【题型】解答题　【知识点】立体几何　【难度】medium
如图，在棱长为$4$的正方体$ABCD-A_1B_1C_1D_1$中，$E$为$CC_1$的中点，经过$A,D_1,E$三点的平面记为平面$\alpha$，点$P$是侧面$BCC_1B_1$内的动点，且$A_1P \parallel \alpha$。

(1) 设平面$BCC_1B_1 \cap \alpha = l$，请在图中画出直线$l$（不必说明理由），并求证：$l \perp$平面$A_1B_1CD$；

(2) 在侧面$BCC_1B_1$内画出$P$的轨迹，并求点$B_1$到$A_1P$所在平面的距离；

(3) 当$A_1P$最小时，求二面角$P-AD_1-A_1$的余弦值。
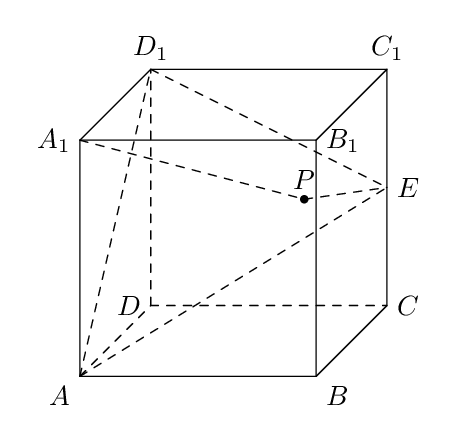
【解答】
【答案】(1)画法见解析；证明见解析
(2)轨迹见解析；$\boldsymbol{\frac{4}{3}}$
(3)$\boldsymbol{\frac{\sqrt{3}}{6}}$

【分析】（1）由线面位置关系画出直线，再由线面垂直的判定定理证明可得；
（2）取$B_1C_1$的中点$N$，$BB_1$的中点$M$，连接$MN$、$ME$、$A_1M$、$A_1N$，由面面平行的判定定理证明平面$A_1MN \parallel$平面$AGED_1$可得$P$的轨迹；再由等体积法$V_{B_1-A_1MN}=V_{N-A_1B_1M}$可得距离；
（3）连接$D_1N$，$AM$，设左侧面对角线的交点为$O$，右侧面$B_1C_1$的中点为$O_1$，连接$PO$，由几何关系得到$\angle A_1OP$为二面角$P-AD_1-A_1$的平面角，再由余弦定理可得。

【详解】（1）设$BC$中点为$G$，连接$EG$，$BC_1$，则由正方体性质可得$AB \parallel D_1C_1$，且$AB=D_1C_1$，
故四边形$ABC_1D_1$为平行四边形，则$AD_1 \parallel BC_1$。
又$BC$中点为$G$，$CC_1$中点为$E$，故$EG \parallel BC_1$，则$EG \parallel AD_1$，故这个多边形为四边形$EGAD_1$即为平面$\alpha$，直线$l$即为直线$EG$。

证明如下：由正方体的性质可得$A_1B_1 \perp$面$BCC_1B_1$，$EG \subset$面$BCC_1B_1$，所以$EG \perp A_1B_1$，

又$EG \perp B_1C$，$B_1C \cap A_1B_1 = B_1$，$B_1C,A_1B_1 \subset$平面$A_1B_1CD$，
所以$l \perp$平面$A_1B_1CD$。

---

取$B_1C_1$的中点$N$，$BB_1$的中点$M$，连接$MN$、$ME$、$A_1M$、$A_1N$，
显然$MN \parallel BC_1$，$EG \parallel BC_1$，所以$MN \parallel EG$，$MN \not\subset$平面$AGED_1$，$EG \subset$平面$AGED_1$，
所以$MN \parallel$平面$AGED_1$，
又$E$为$CC_1$的中点，所以$ME \parallel B_1C_1$且$ME=B_1C_1$，又$A_1D_1 \parallel B_1C_1$且$A_1D_1=B_1C_1$，
所以$A_1D_1 \parallel ME$且$A_1D_1=ME$，
所以$A_1D_1EM$为平行四边形，所以$A_1M \parallel D_1E$，
$A_1M \not\subset$平面$AGED_1$，$D_1E \subset$平面$AGED_1$，
所以$A_1M \parallel$平面$AGED_1$，
又$A_1M \cap MN = M$，$A_1M,MN \subset$平面$A_1MN$，所以平面$A_1MN \parallel$平面$AGED_1$，
又点$P$是侧面$BCC_1B_1$内的动点，且$A_1P \parallel \alpha$，
所以$P$在线段$MN$上，即$MN$为$P$的轨迹。
又$A_1N=A_1M=\sqrt{4^2+2^2}=2\sqrt{5}$，
即$\triangle A_1MN$为等腰三角形，所以当$P$为$MN$的中点时$A_1P$最小，
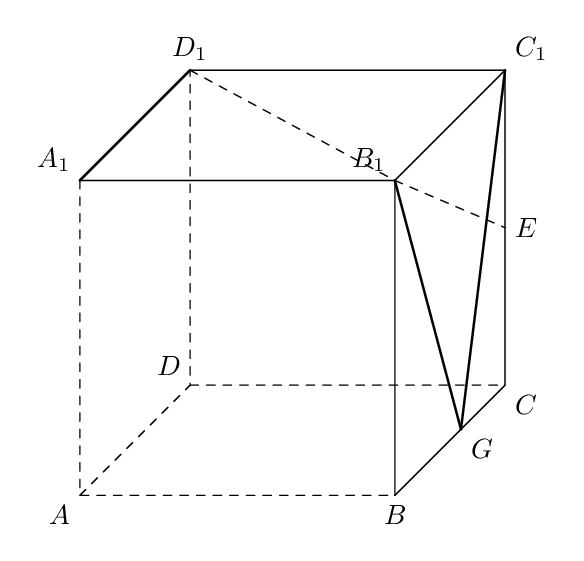
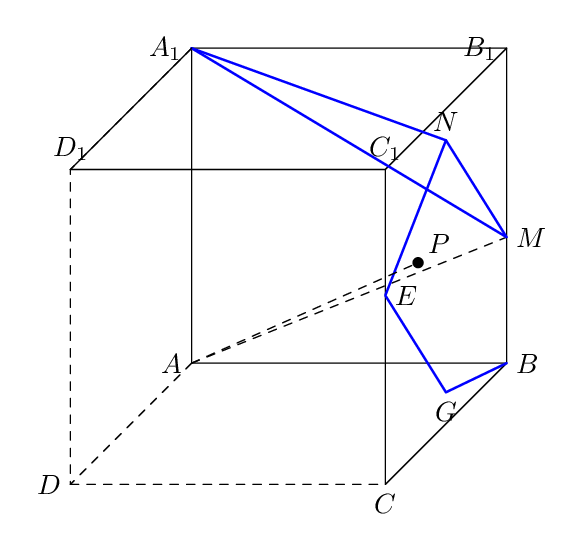